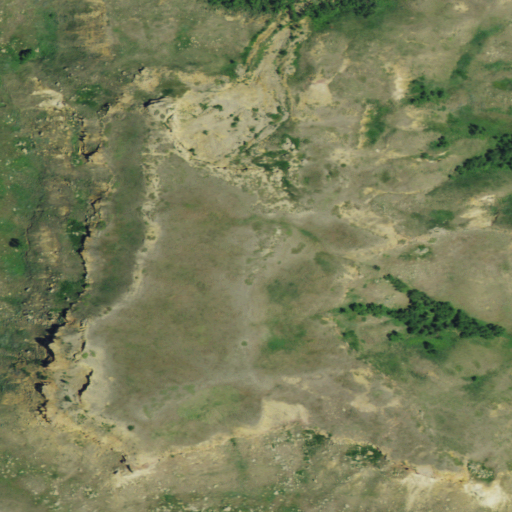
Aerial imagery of mountain in North Dakota named Slide Butte containing shrub, grassland, and evergreen forest